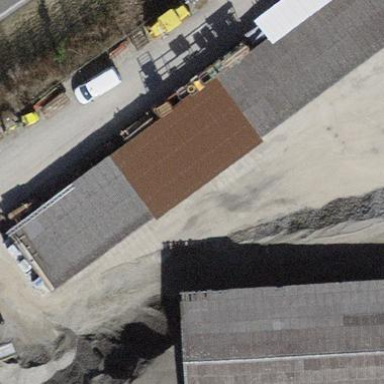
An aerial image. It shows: Hangar.